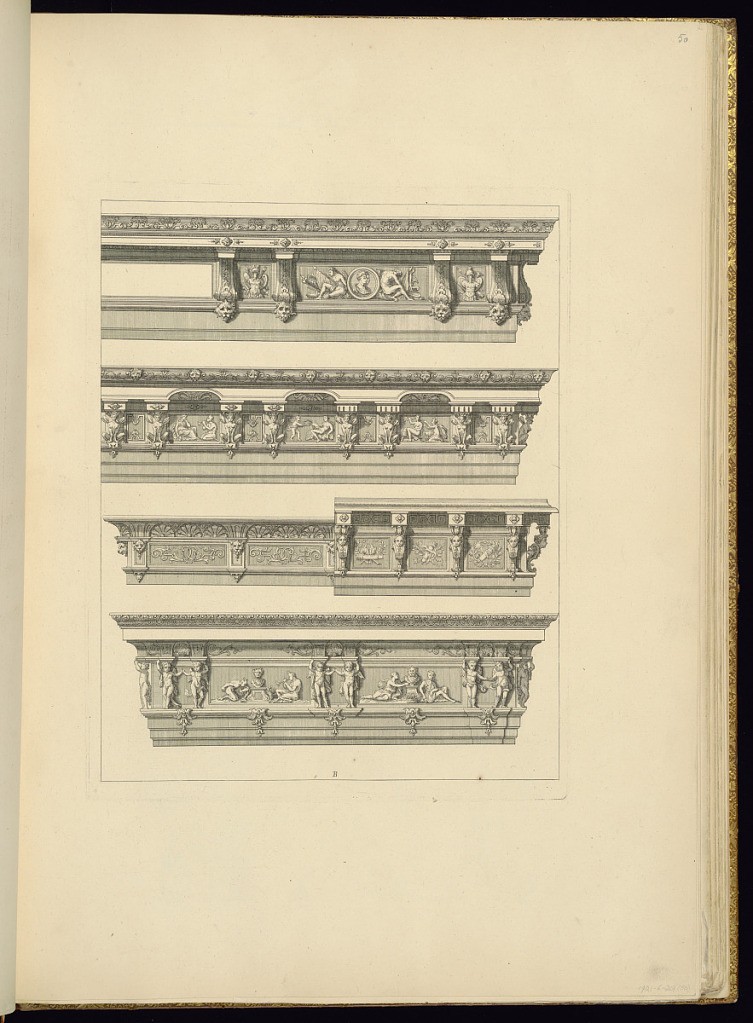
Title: Ornamented Cornice Designs
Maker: Jean Berain, the elder, French, 1640-1711
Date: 1711
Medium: Engraving on laid paper
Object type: Bound print
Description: Four ornamented cornice designs, vertically aligned. The top cornice features lion heads, medallions, and military attributes. The second cornice has harpies and mythological bas-reliefs. The third cornice has strapwork, mascarons, and trophies. The bottom cornice has winged putti and bas-reliefs of mythological theme. The plate is not signed but lettered "B."